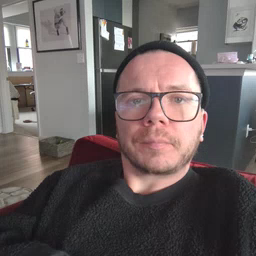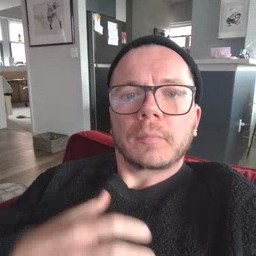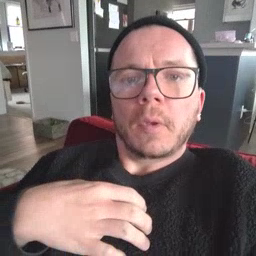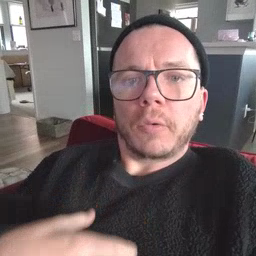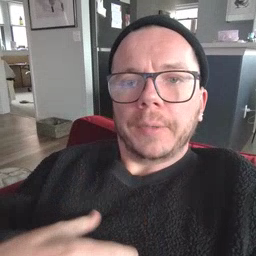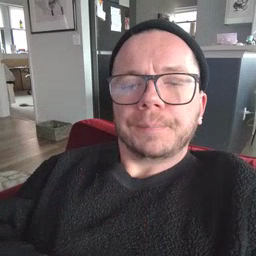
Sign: hungry